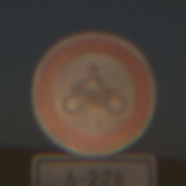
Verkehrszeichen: VerbotKraftraeder
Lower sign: ZeitangabenMitBeschraenkungAufWochentage4
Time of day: SunriseSunset
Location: Outdoor (Nature)
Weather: PartlyCloudy
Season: NotSpecified
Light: Natural